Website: crate-barrel
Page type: payment
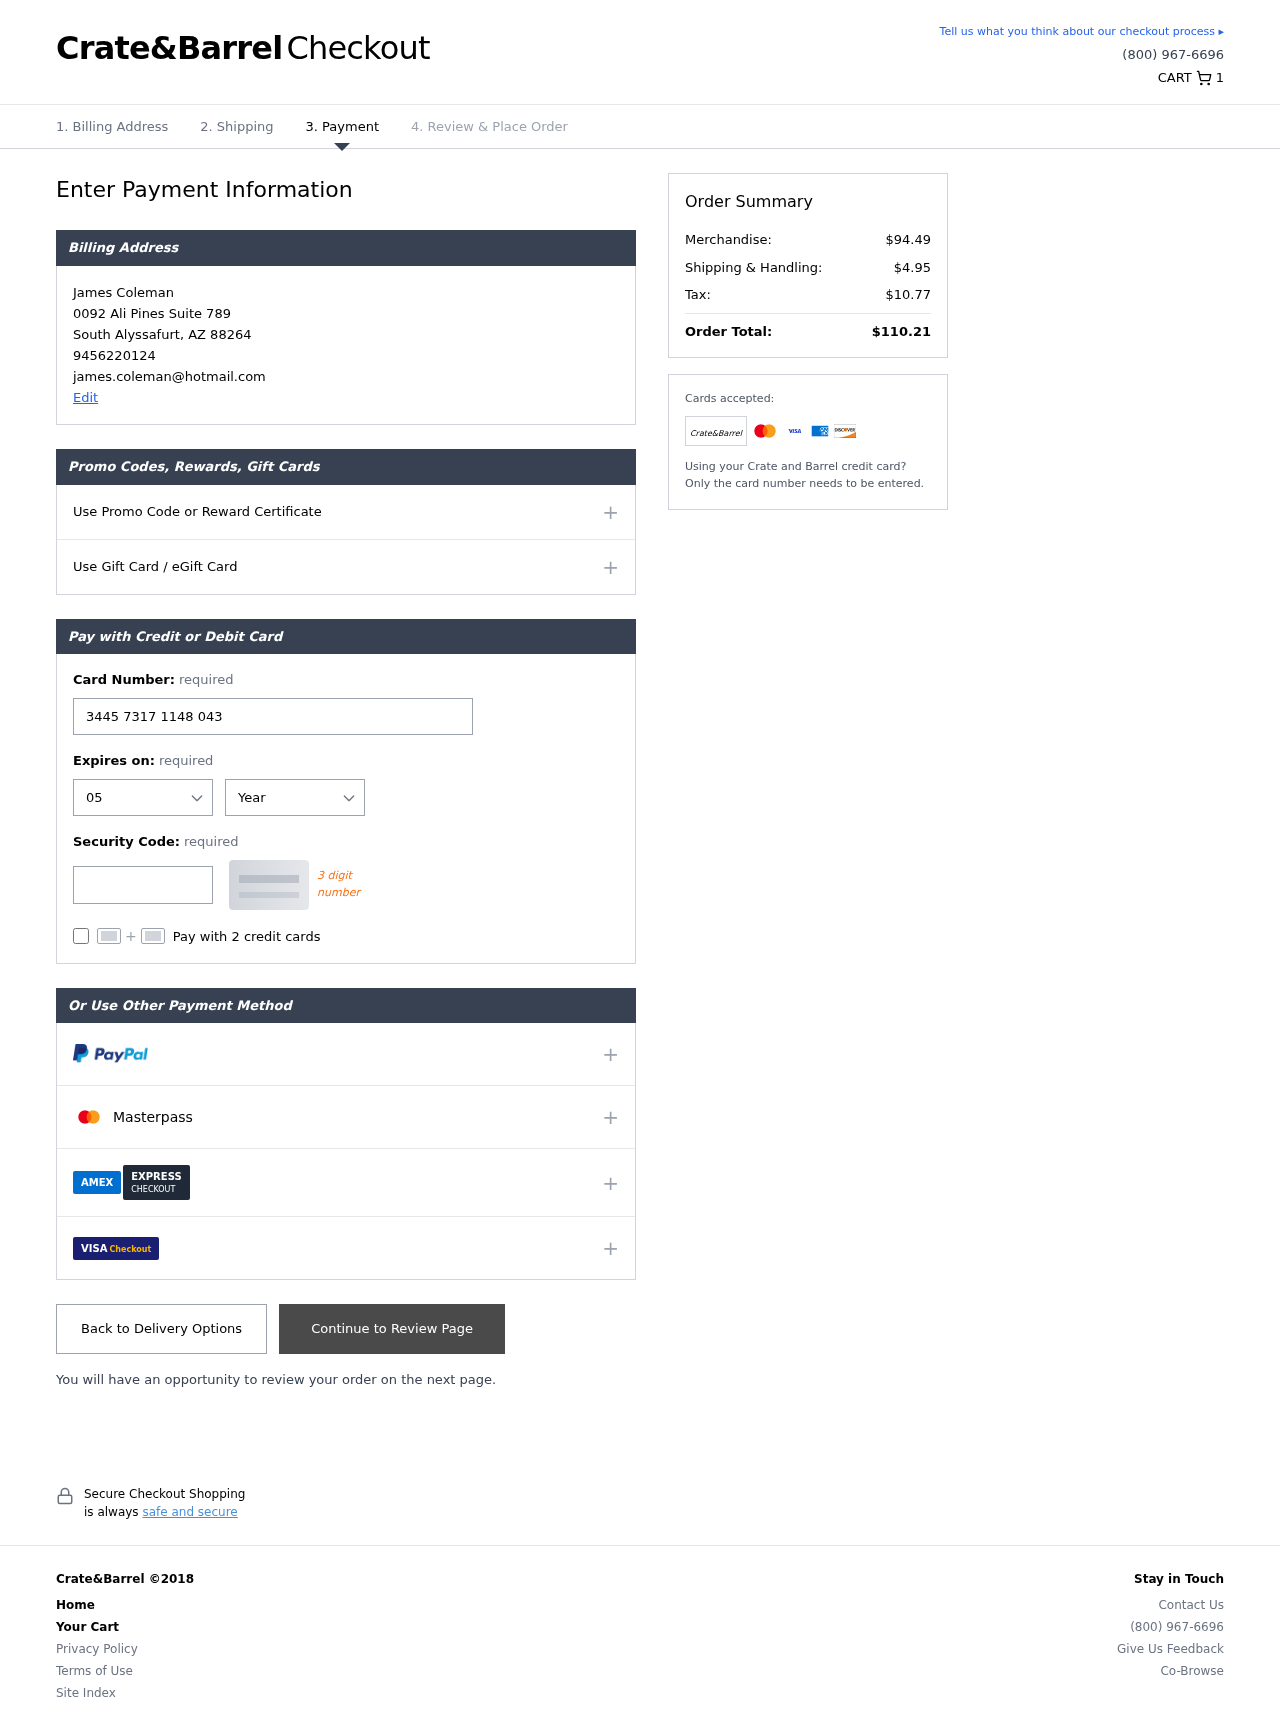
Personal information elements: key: PII_CARD_CVV
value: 8204
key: PII_CARD_EXPIRY_MONTH
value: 05
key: PII_CARD_EXPIRY_YEAR
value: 29
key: PII_CARD_NUMBER
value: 3445 7317 1148 043
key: PII_CITY
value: South Alyssafurt
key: PII_EMAIL
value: james.coleman@hotmail.com
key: PII_FULLNAME
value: James Coleman
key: PII_PHONE
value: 9456220124
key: PII_POSTCODE
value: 88264
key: PII_STATE_ABBR
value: AZ
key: PII_STREET
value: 0092 Ali Pines Suite 789
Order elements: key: ORDER_NUM_ITEMS
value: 1
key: ORDER_SUBTOTAL
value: $94.49
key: ORDER_SHIPPING_COST
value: $4.95
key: ORDER_TAX
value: $10.77
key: ORDER_TOTAL
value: $110.21